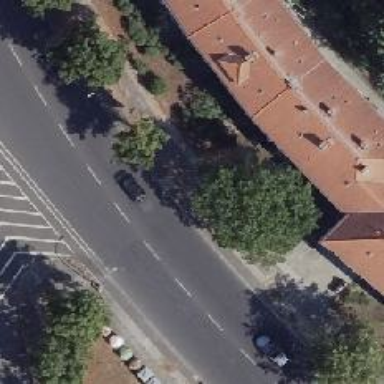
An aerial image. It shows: Secondary road with asphalt surface. Both sides have sidewalks and there are lane markings present. There is track cycleway on both sides with asphalt surface on the right.